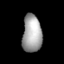
Tissue: lung
Cell type: Endothelial cells
Senescence score: 0.642
Nuclear area (px): 714
Mean DAPI intensity: 163.35